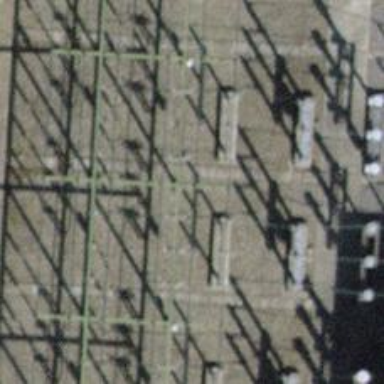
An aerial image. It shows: Insulator used in power equipment.